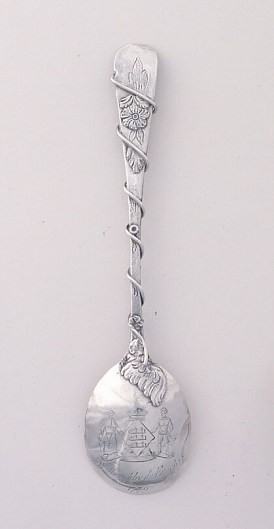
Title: Spoon with Engraved Armorial Achievement
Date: ca. 1740–60
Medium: silver
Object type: spoon
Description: Round bowl, tapering stem and rounded terminal applied with blossoms and leaves and wound with a coat-of-arms comprised of a lozenge-shaped shield with three rams, supported by a monk and a savage.